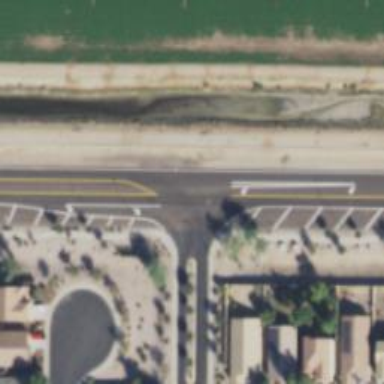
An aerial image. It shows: Secondary road with asphalt surface.